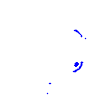
Particle: electron